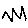
Label: zigzag